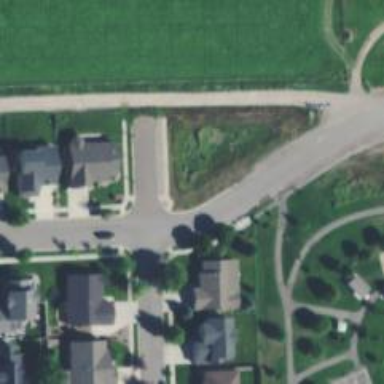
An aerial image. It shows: Unmarked crossing on footway.